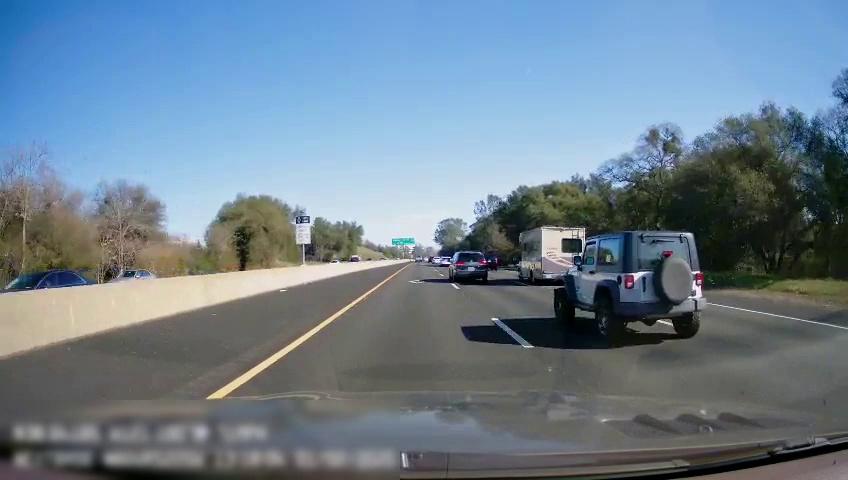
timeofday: Day
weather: Sunny
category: Drivable Space
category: Vehicles | Car
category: Vehicles | Car
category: Vehicles | SUV
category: Vehicles | SUV
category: Vehicles | SUV
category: Vehicles | Van
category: Vehicles | SUV
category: Lanes | Current Lane
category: Lanes | Current Lane
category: Lanes | Alternate Lane
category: Lanes | Alternate Lane
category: Traffic | Signs
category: Traffic | Signs